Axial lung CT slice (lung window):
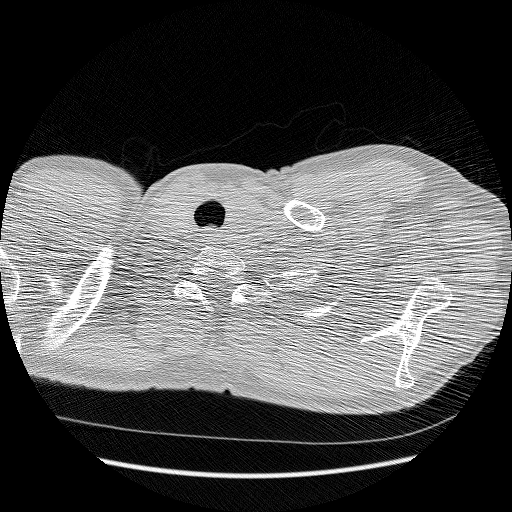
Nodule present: no